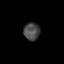
Tissue: skin
Cell type: Epithelial cells
Senescence score: 0.2359
Nuclear area (px): 281
Mean DAPI intensity: 71.897